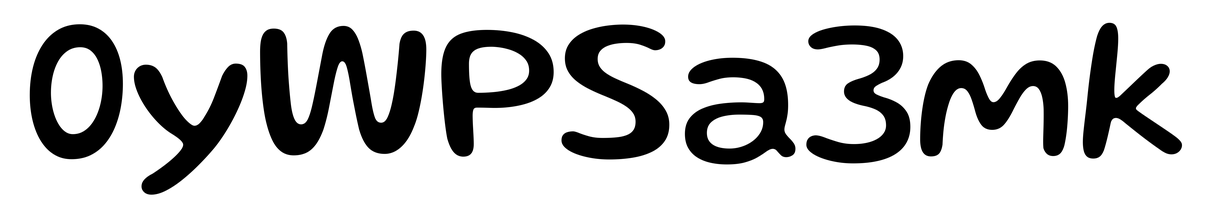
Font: Gluten_Regular